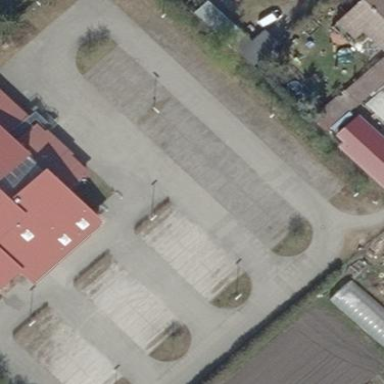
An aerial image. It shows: Parking area with pebblestone surface.